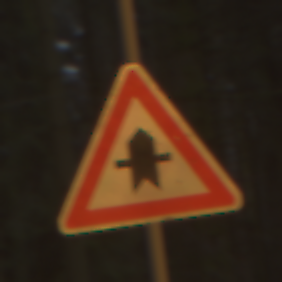
Verkehrszeichen: Vorfahrt
Umgebung: Outdoor, Nature
Tageszeit: Midday
Wetter: Overcast
Licht: Natural
Jahreszeit: NotSpecified
Kontrast: LowContrast